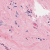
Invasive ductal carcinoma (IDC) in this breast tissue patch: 0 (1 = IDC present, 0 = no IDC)